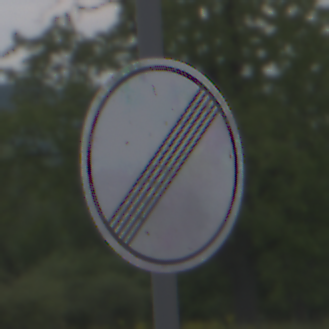
Verkehrszeichen: EndeSaemtlicherBegrenzungen
Umgebung: Outdoor, RoadRail
Tageszeit: Midday
Wetter: PartlyCloudy
Licht: Natural
Jahreszeit: NotSpecified
Kontrast: LowContrast